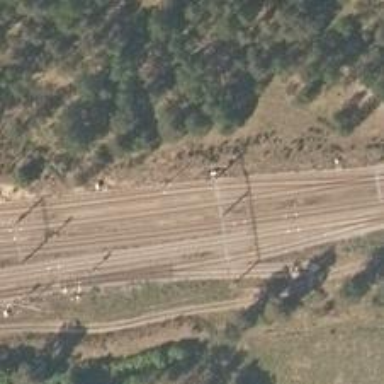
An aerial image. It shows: Electrified rail siding with contact line.